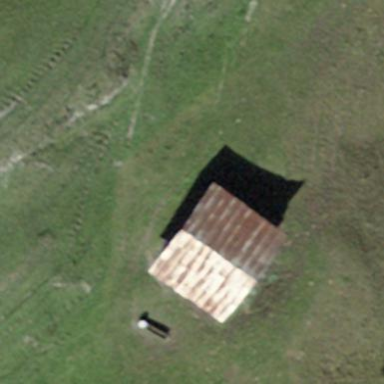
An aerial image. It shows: Shed.